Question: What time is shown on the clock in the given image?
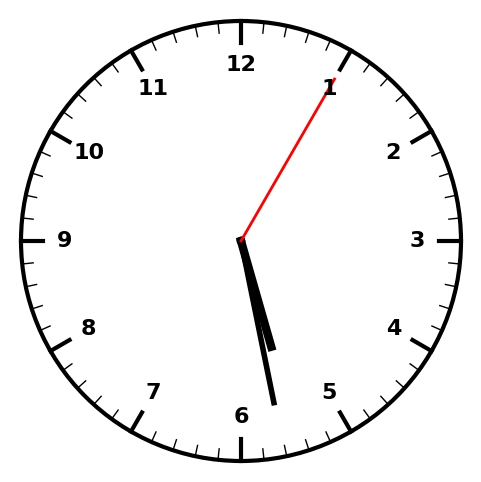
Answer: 05:28:05